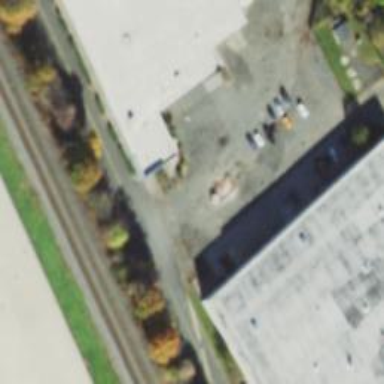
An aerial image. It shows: Rail spur service.